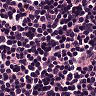
Metastatic tissue present: no